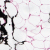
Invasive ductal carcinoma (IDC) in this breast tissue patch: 0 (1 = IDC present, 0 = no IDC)